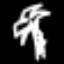
Label: palm tree